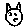
Label: cat